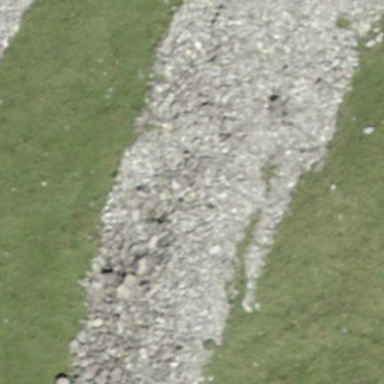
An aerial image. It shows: Scree landscape.